Question: I've got this little block of code in a code-behind form:
'''
using (SqlConnection connection1 = new SqlConnection(str))
{
using (SqlCommand cmd = new SqlCommand("usp_select_claim_id_MERGE", connection1))
{
cmd.CommandType = CommandType.StoredProcedure;
connection1.Open();
{
using (SqlDataReader DT = cmd.ExecuteReader())
{
//Format the Orig Open Date to strip off the time and just leave the date
if ((DT["Orig_Open_Date"]) == null)
{
OrigOpenDt = Convert.ToDateTime("1/1/1900");
OrigOpenDt2 = "";
}
else
{
OrigOpenDt = Convert.ToDateTime(DT["Orig_Open_Date"]);
OrigOpenDt2 = OrigOpenDt.ToString("MM/dd/yyyy");
}
'''
When it hits the IF statement, it's telling me it's false, so the code jumps to the "else" statement. But when I look at the SQL Server table at the record in question, it looks like this (I'm actually just looking at the first record in the image below):

Looks to me like Orig_Open_Date (the column all the way to the right) has NULLs in it.
If I grab a record where there is actually a date in Orig_Open_Date, it works fine. If there's no date, it still tries to run the "else" statement, so my "if" statement must be wrong.
Admittedly, I'm a C# n00b. What am I doing wrong here?
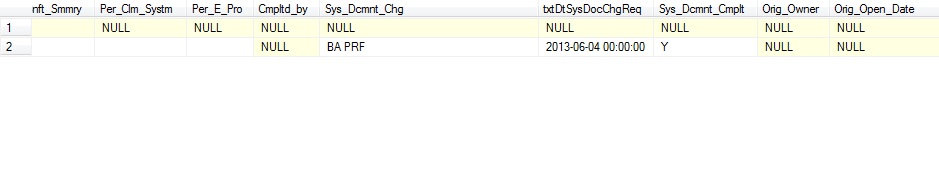
Answer: try DBNull.Value
'''
if(value == DBNull.Value)
'''